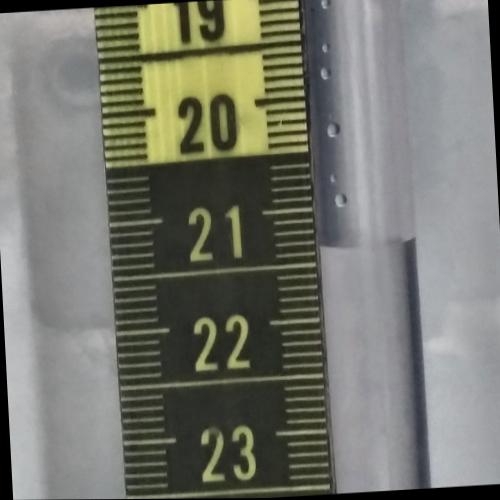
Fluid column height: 21.4 cm